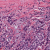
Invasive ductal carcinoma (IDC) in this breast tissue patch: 0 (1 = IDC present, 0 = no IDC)